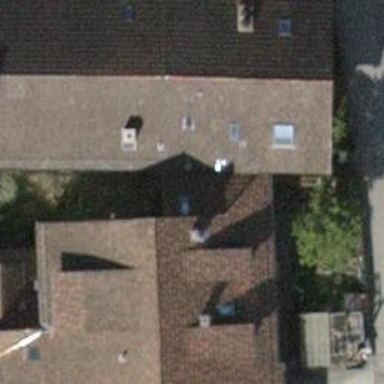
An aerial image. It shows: Gabled roof house.